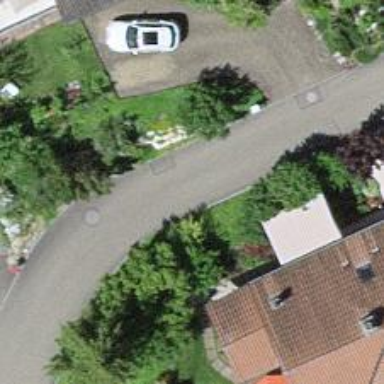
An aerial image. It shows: Residential road.